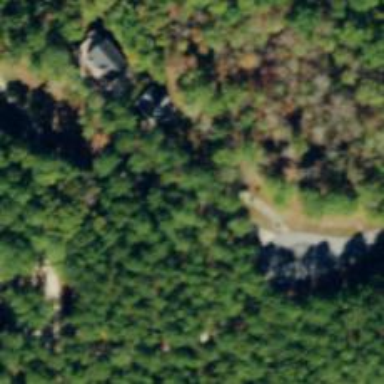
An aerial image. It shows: Driveway leading to service road.